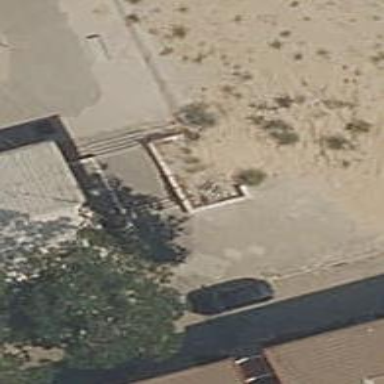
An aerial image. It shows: Set of steps on the road.